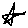
Label: star